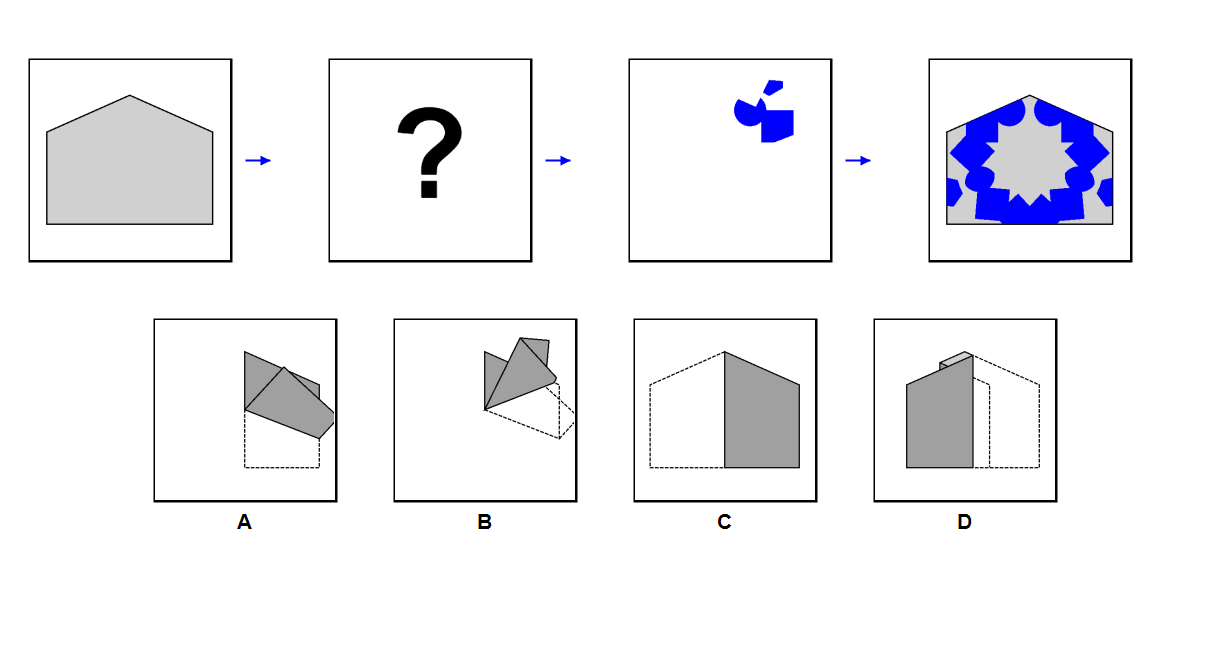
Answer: D